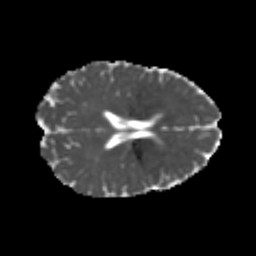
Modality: MD
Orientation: axial
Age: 22
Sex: female
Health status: healthy
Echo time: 0.074 s